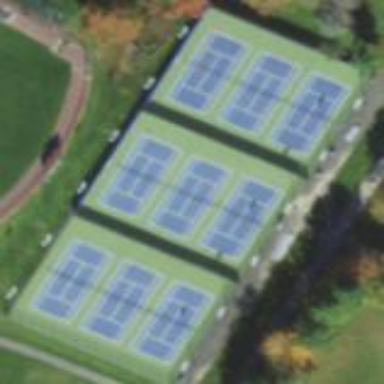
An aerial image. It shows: Tennis court in leisure pitch.